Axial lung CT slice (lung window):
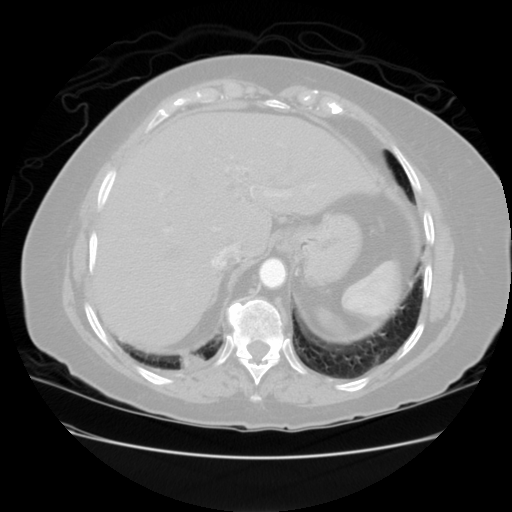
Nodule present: no